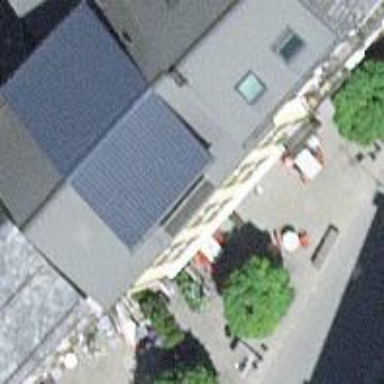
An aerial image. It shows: Restaurant.